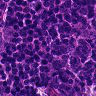
Metastatic tissue present: no